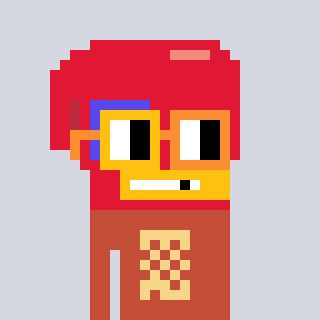
a pixel art character with square yellow and orange glasses, a boxing glove-shaped head and a rust-colored body on a cool background